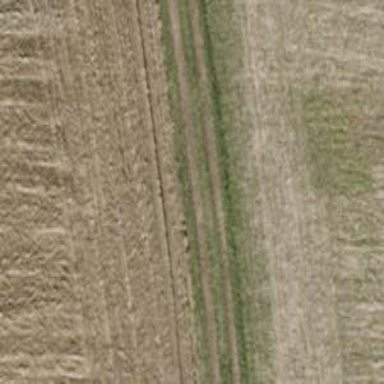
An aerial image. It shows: Agricultural track with grade3 track type.